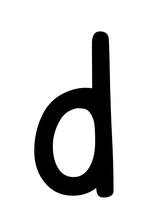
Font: PatrickHand-Regular